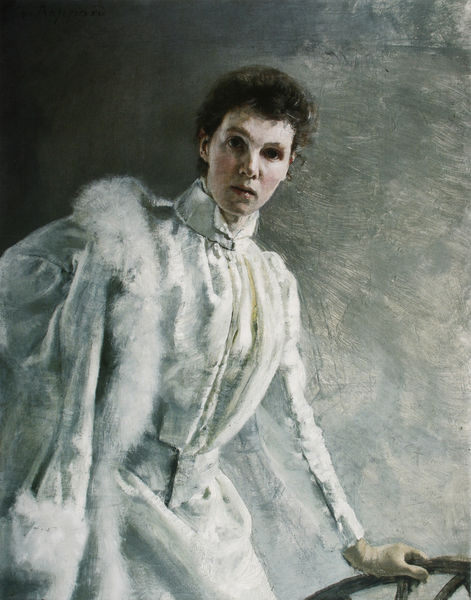
Titel: Selbstbildnis
Künstler: Clara von Rappard
Standort: Bern
Institution: Kunstmuseum
Schlagwörter: dunkel, gemälde, hand, mann, umhang, weiß, elegant, frau, grau, haar, handschuh, hell, hintergrund, holz, kleid, licht, mund, nase, ohr, stuhl, stützen, blick, dame, schnee, mode, jacke, arm, augen, gesicht, kragen, mensch, pelz, ärmel, bildnis, portrait, porträt, öl, kalt, haare, mantel, pose, reich, theater, kinn, lippen, locken, fell, wangen, lehne, mieder, farbe, winter, rad, angst, lehnen, blue, chair, fancy, oil, white, women, belt, black, blouse, collar, dark, dress, face, gray, green, grey, hair, lady, modern, nose, old, painting, skirt, sleeve, woman, yellow, streng, looking, oil painting, pink, brown, geländer, railing, lichteinfall, allein, aufstützen, weste, momentaufnahme, links, furcht, stehkragen, kurz, wood, junger mann, glove, silver, man, sky, background, ear, girl, head, boy, costume, eyes, noble, suit, young man, besatz, light, drawing, paper, look, trim, color, shadow, chin, coat, fabric, fur, mouth, silk, buttons, sketch, curls, jacket, youth, lean, leaning, satin, augenblick, blush, cape, cheeks, cloak, draped, schreck, historical, nineteenth century, ears, shiny, eye, lines, brushstrokes, lips, pale, stare, weisses kleid, paint, black hair, wool, paints, rich, fashion, shirt, standing, angry, scared, button, wheel, europe, cuff, bild, serious, rail, decided, posture, malerei, outfit, wealthy, young woman, aristocrat, 19. jahrhundert, stern, brunette, ash, portret, brows, eighteenth century, androgynous, skinny, short hair, slender, oil paint, bride, fuzzy, intense, expensive, surprised, wooman, fur coat, mad, spinning wheel, dark colors, dressy, posing, fierce, bildniss, white man, white coat, furr, weiß porträt mantel, dickbutt, wocca wocca wocca, standing woman, ortrait, cappotto, singlet, leaning woman, rare, androngynous, wei-, b;ush, asexual, 의자, coa, gebieterrisch, 흰색, 퇴폐적, 그라데이션, 장갑, 콧등, 깃털, 질감, 허리띠, portr't, pely